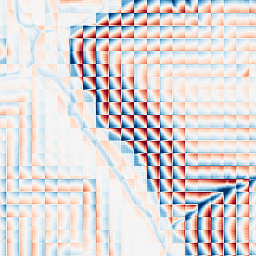
Category: wavelet
Decomposition family: wavelet_dwt
Decomposition parameters: wavelet: haar
level: 4
Upsampling method: fft_zeropad
Upsampling parameters: scale: 2
Upsampling scale: 2